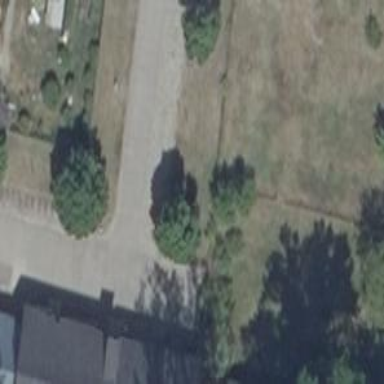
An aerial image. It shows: Evergreen broadleaved tree.